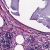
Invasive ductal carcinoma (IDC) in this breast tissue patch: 0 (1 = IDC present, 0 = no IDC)